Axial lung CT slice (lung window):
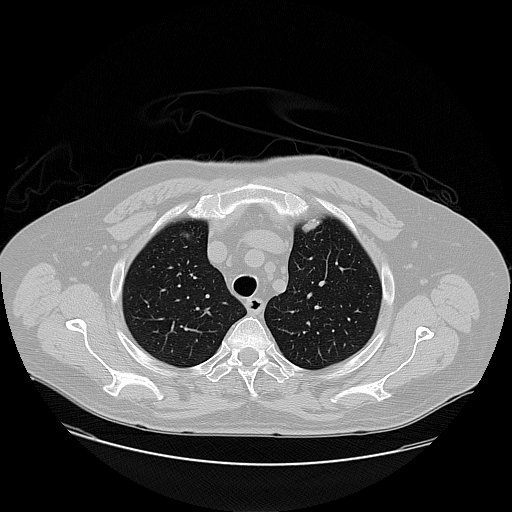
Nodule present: no